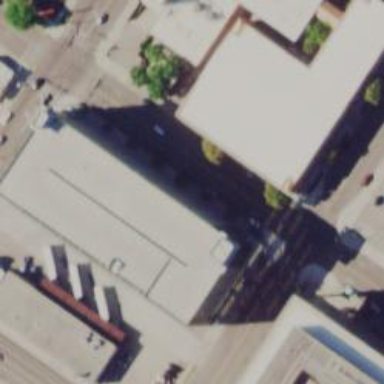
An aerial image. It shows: Multi-storey parking building with paved surface.